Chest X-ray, PA view. Patient: 30 years old, sex M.
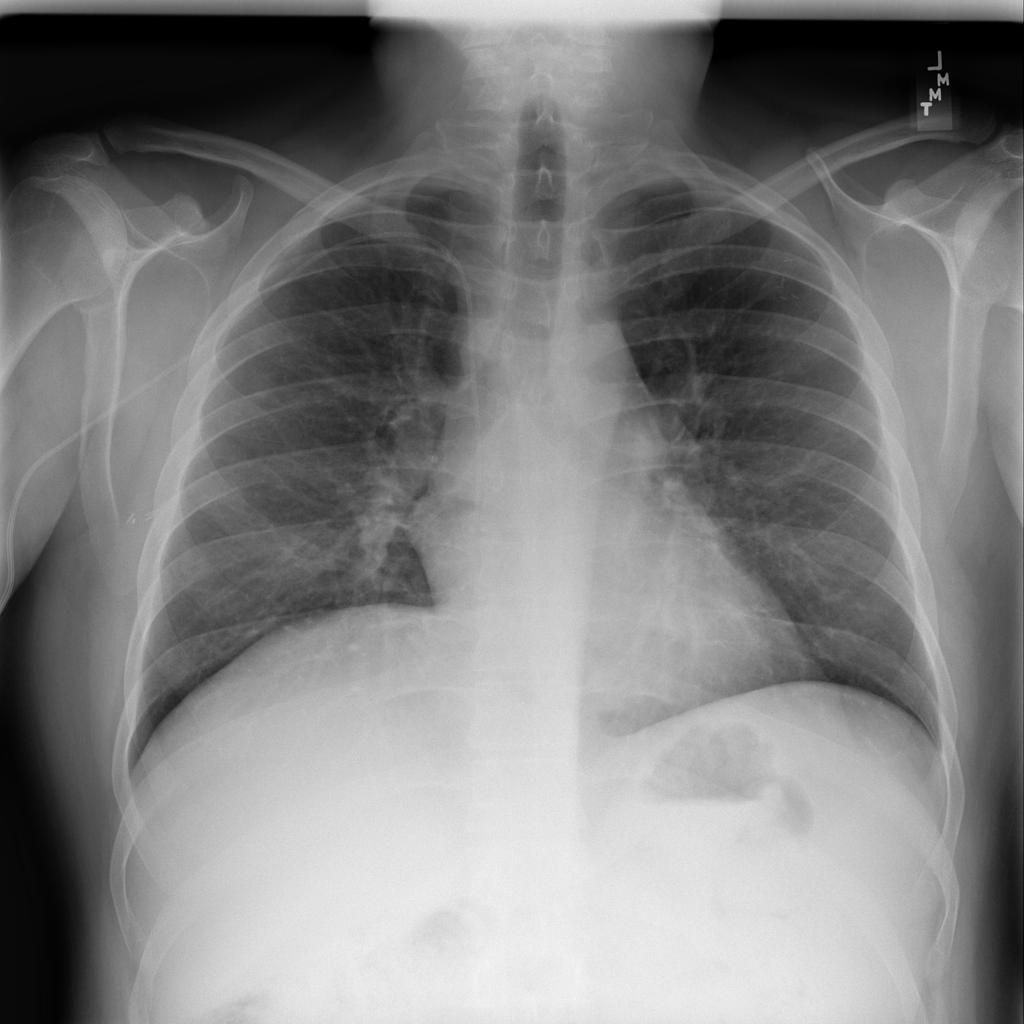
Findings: No Finding